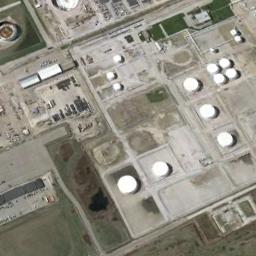
Label: storage tanks